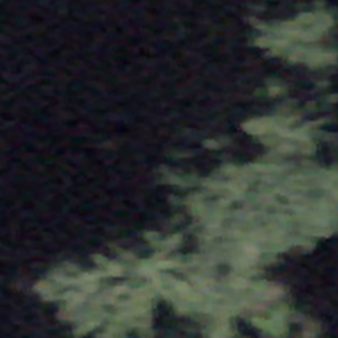
Label: other